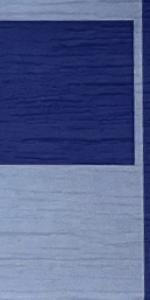
Label: Empty